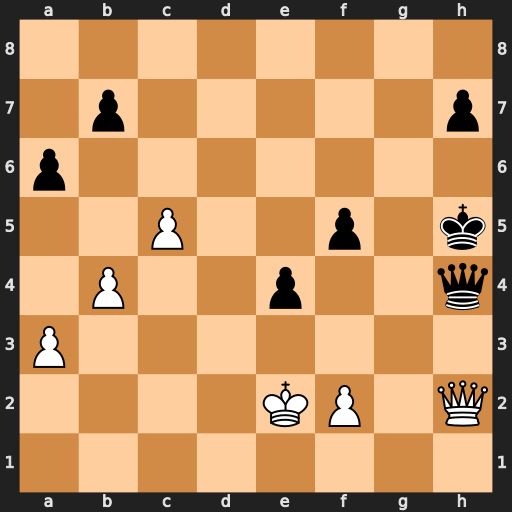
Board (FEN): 8/1p5p/p7/2P2p1k/1P2p2q/P7/4KP1Q/8
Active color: w
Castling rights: -
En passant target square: -
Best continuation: Qxh4+ Kxh4 a4 Kg5 b5